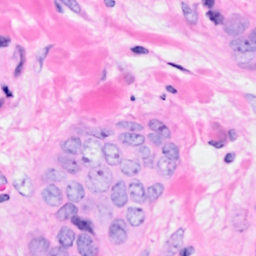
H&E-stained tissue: Breast